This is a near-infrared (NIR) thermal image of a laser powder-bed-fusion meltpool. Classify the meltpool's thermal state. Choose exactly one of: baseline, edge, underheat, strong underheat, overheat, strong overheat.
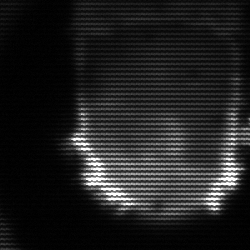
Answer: baseline